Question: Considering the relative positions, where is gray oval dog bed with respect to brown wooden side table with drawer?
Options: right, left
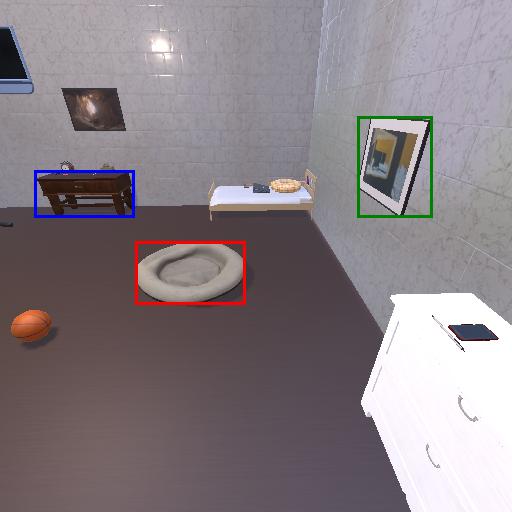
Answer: right